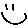
Label: smiley face